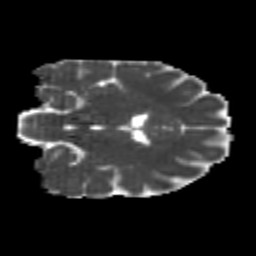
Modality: MD
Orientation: coronal
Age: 26
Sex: female
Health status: healthy
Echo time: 0.074 s